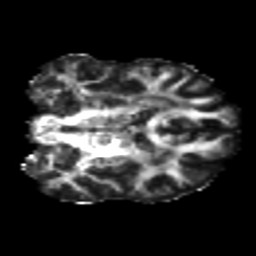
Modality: FA
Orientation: coronal
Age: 23
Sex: male
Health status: healthy
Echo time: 0.074 s